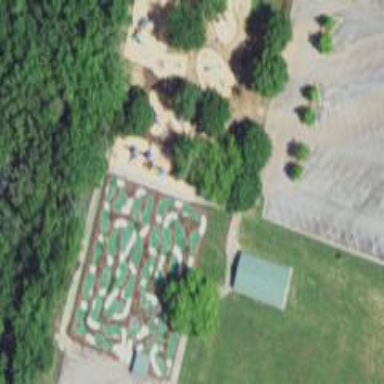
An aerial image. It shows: Miniature golf leisure land.